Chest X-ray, AP view. Patient: 39 years old, sex M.
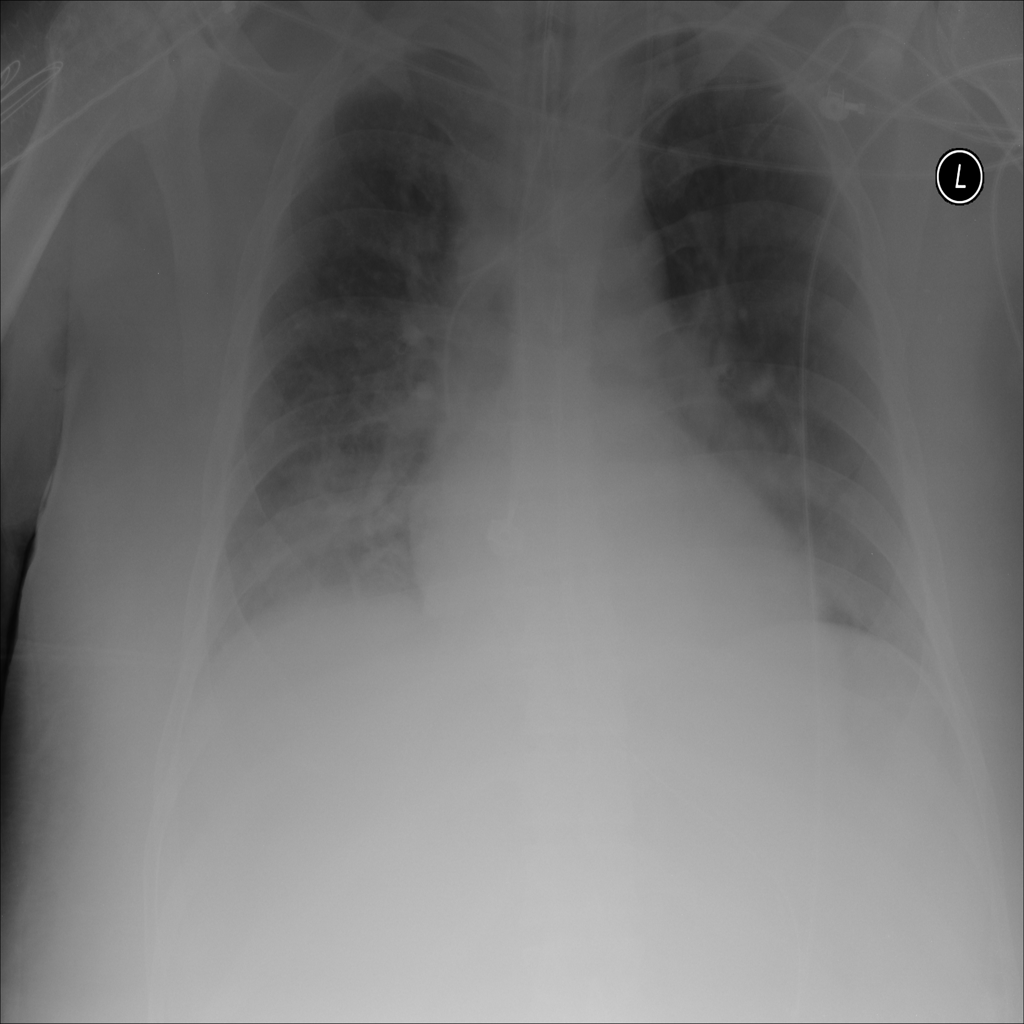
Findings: Infiltration